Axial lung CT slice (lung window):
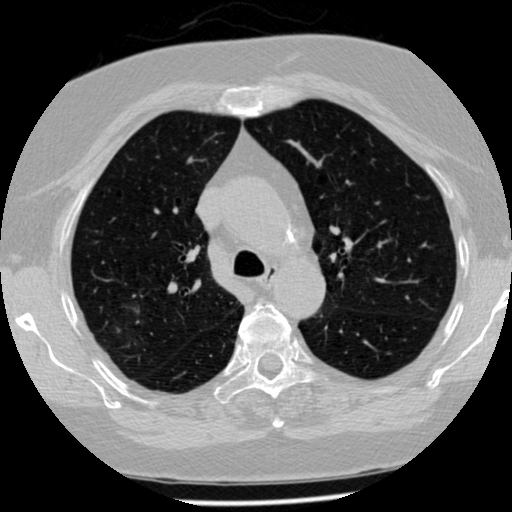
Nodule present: no